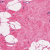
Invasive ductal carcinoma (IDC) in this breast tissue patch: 0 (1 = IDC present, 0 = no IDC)